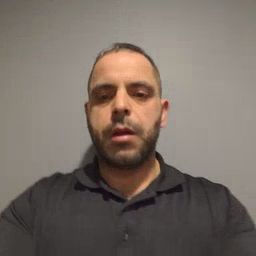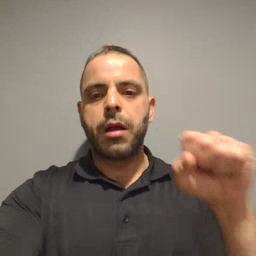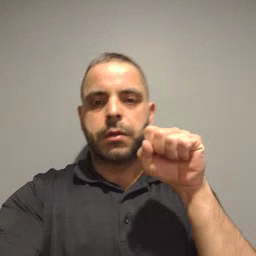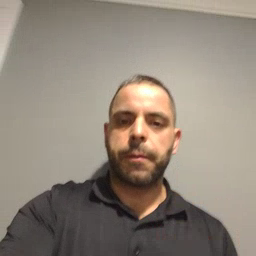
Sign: carrot